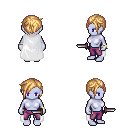
a pixel art fantasy rpg character, female body template, dark elf, purple skin, white cape, magenta pants, light blonde pixie cut hairstyle, bracelets, dagger, four views (front, back, left, right), 2x2 character sprite sheet, small pixel art, hard edges, no anti-aliasing